Field crop: tomato
Growth stage: 2
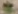
Species: solanum